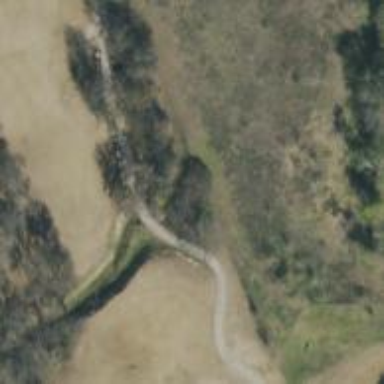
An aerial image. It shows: Path for both road and golf.